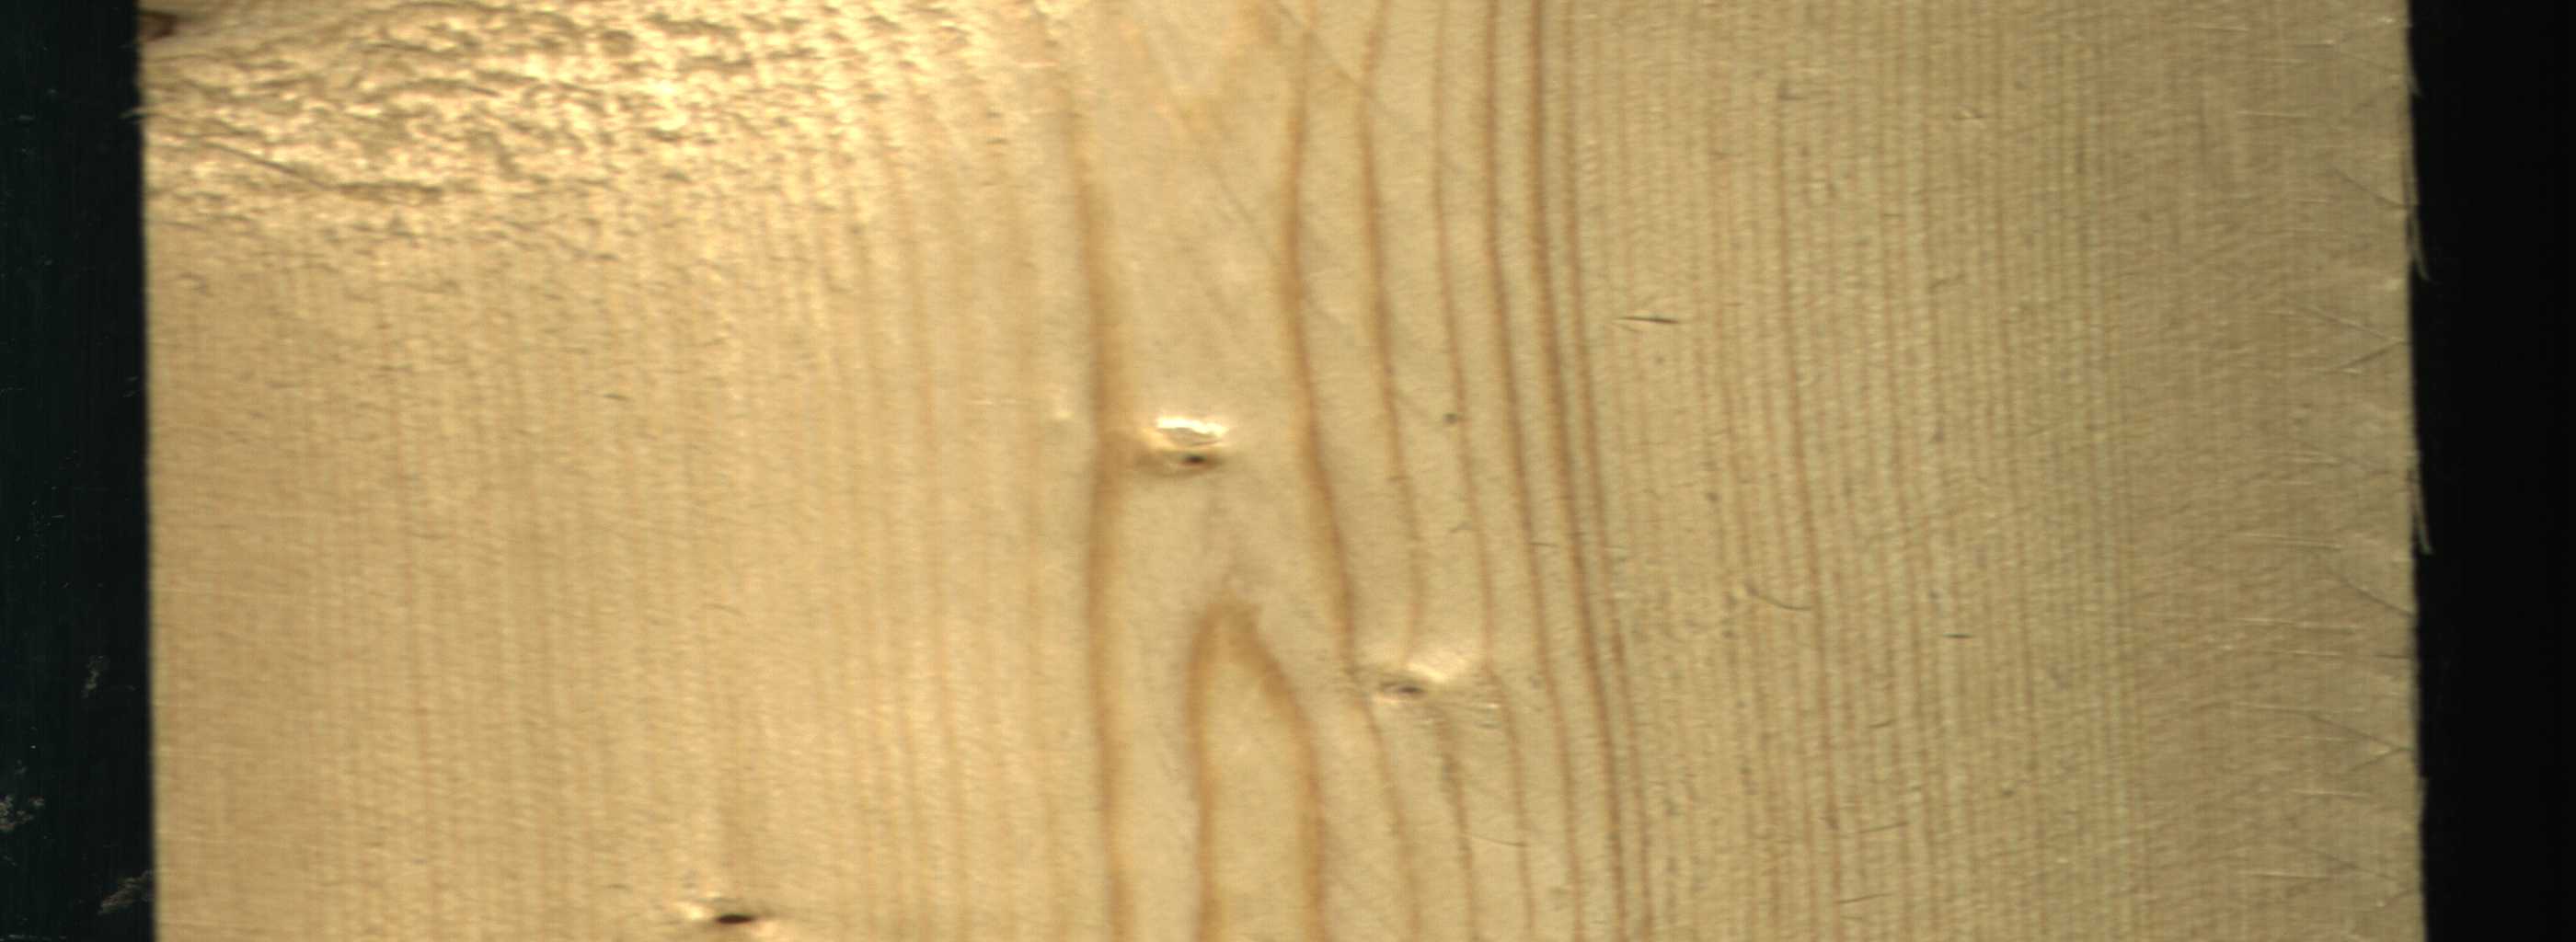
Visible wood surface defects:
Live_Knot